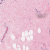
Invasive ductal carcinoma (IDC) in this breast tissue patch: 0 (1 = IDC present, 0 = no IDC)